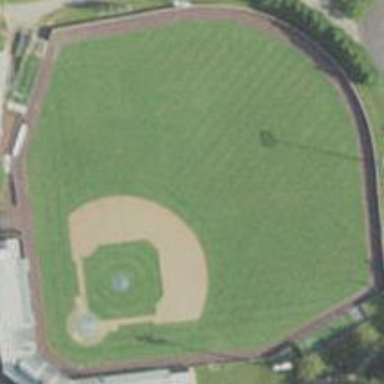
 with pitch dedicated for leisure land activities."